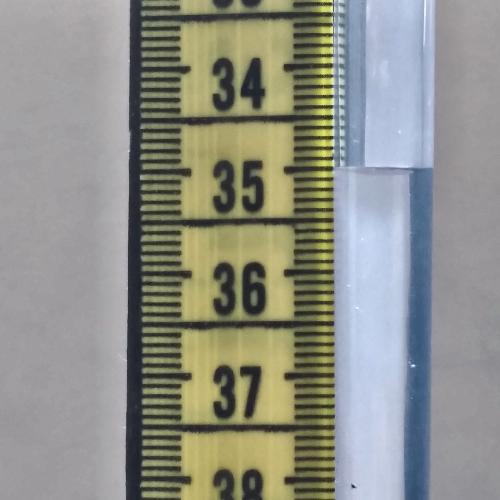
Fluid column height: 35.0 cm